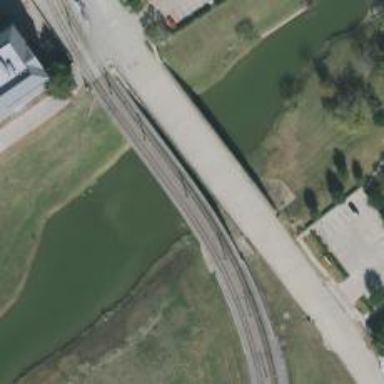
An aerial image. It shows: Bridge for light rail railway electrified with contact line.